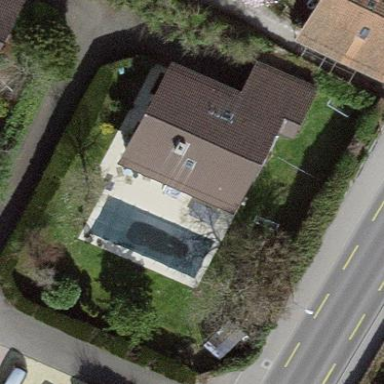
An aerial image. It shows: Garden enclosed by fence.